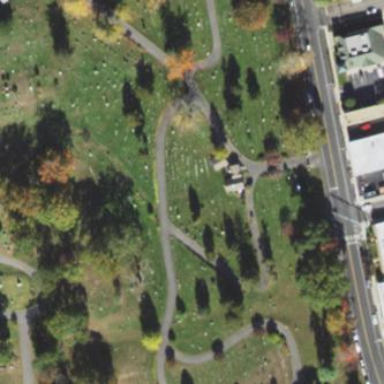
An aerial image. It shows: Sector in the cemetery.